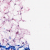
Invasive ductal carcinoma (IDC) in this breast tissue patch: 0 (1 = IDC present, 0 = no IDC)